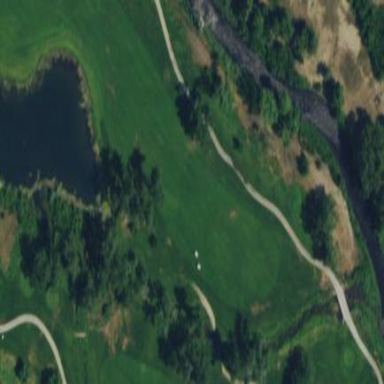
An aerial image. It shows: Area of rough grass used for golf.